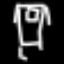
Label: bed